Question:
i am unable to download target android-18 file
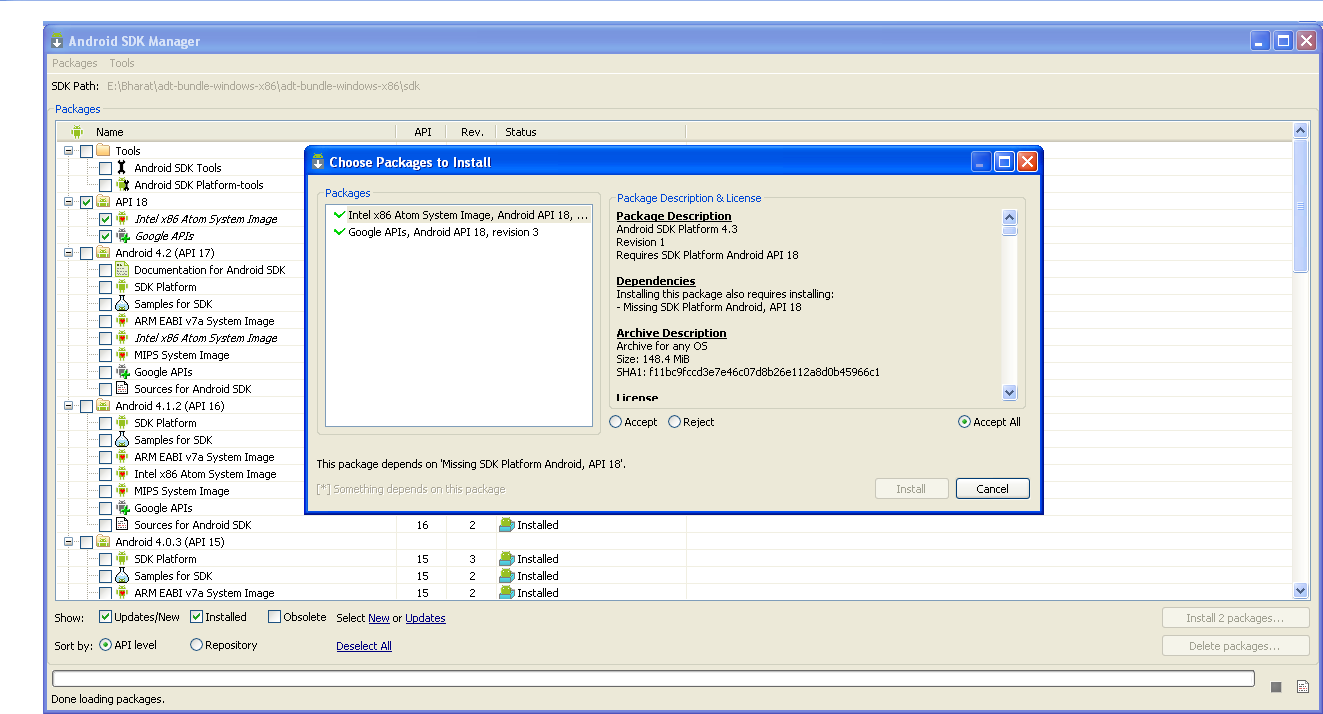
Answer: In ''default.properties' file .
set 'target=android-18'.
Check also that you installed this API level and check it in properties window, like:

In my case 17 is selected